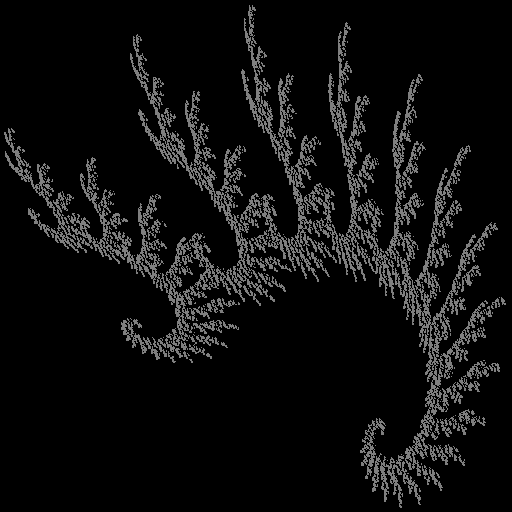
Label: grassfern